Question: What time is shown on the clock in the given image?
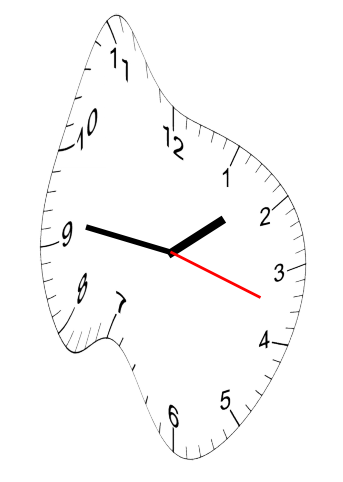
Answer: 01:46:18